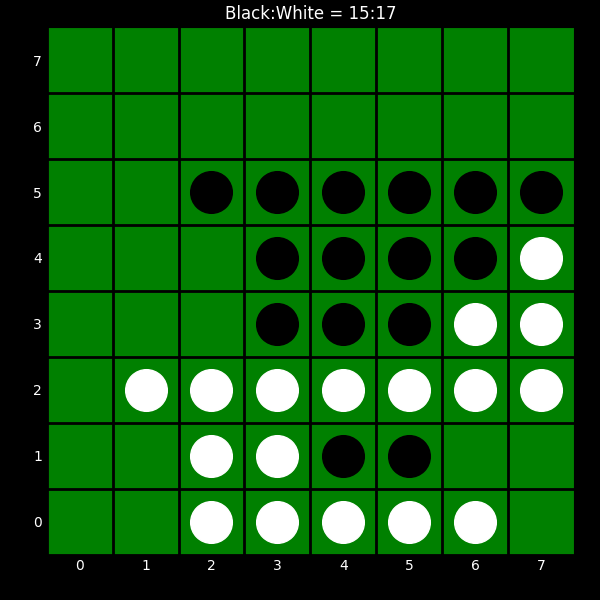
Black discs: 15
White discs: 17